Interaction volume radius: 5 \u00c5
Interaction volume height: 35 \u00c5
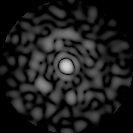
Disorder parameter: 0.8108